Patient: sex M, age 48
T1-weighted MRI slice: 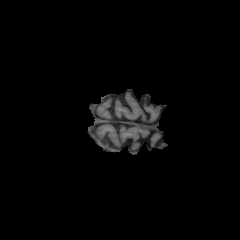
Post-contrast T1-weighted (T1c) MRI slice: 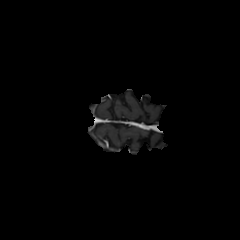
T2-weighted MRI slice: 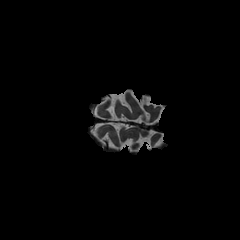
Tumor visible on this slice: no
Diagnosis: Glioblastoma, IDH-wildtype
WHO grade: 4